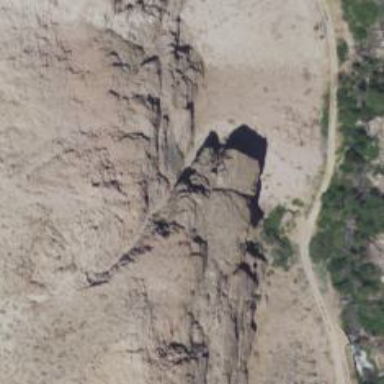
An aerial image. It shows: Climbing crag.